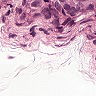
Metastatic tissue present: yes